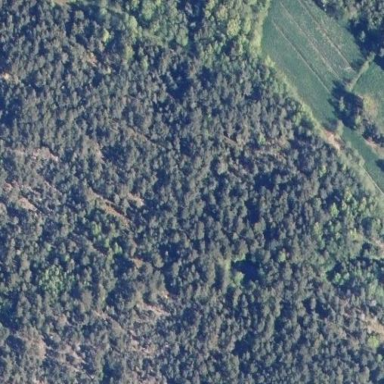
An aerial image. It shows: Beautiful woodland area.